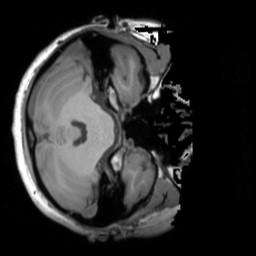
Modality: T1w
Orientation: axial
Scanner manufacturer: siemens
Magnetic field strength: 3 T
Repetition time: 1.9 s
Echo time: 0.00267 s